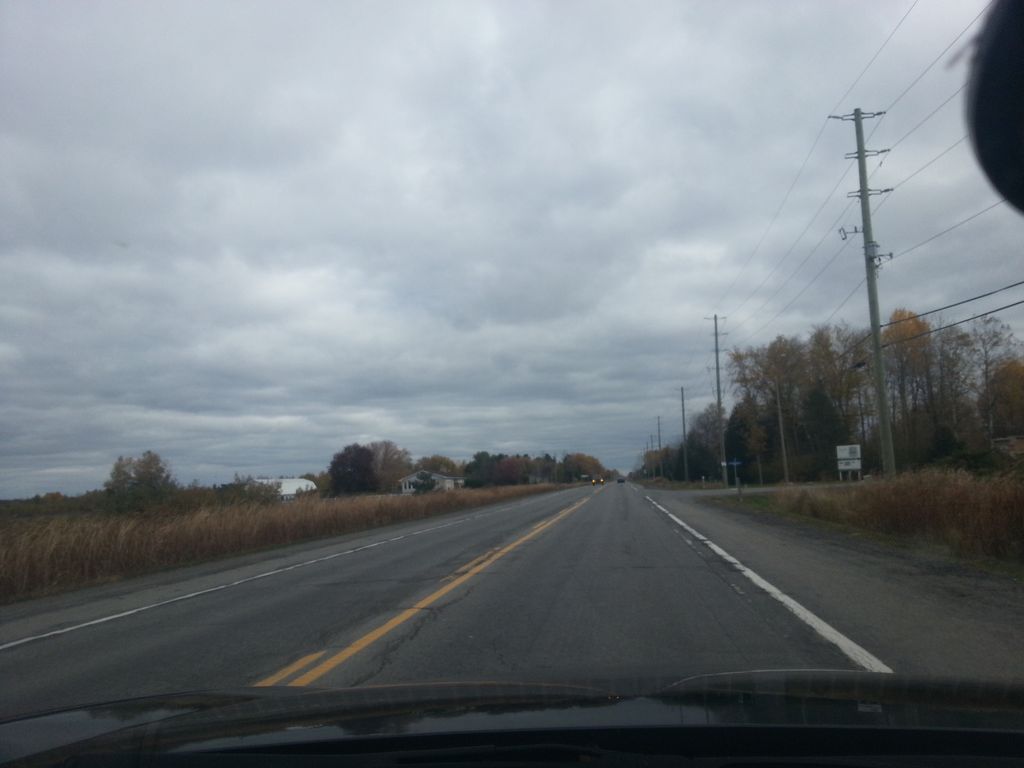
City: ottawa-gatineau